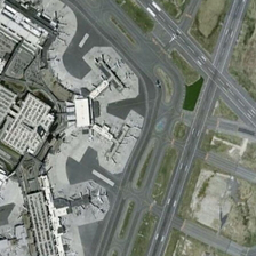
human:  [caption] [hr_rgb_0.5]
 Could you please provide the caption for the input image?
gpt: there is an airport in one corner of two crossed roads .

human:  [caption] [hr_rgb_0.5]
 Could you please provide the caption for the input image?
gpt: there is an airport in one corner of two crossed roads  which has some planes parked near a star like building .

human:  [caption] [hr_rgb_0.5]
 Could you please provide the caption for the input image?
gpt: a corner of the airport and a cross flight strip .

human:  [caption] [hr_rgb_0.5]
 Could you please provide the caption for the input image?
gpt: the majestic termial building is surrounded by airstrips .

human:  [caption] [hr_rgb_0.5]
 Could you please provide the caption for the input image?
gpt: some planes are parked near several buildings in an airport with several parking lots and runways .